【题型】选择题　【知识点】解析几何　【难度】easy
如图，直线$l_1$、$l_2$、$l_3$的斜率分别为$k_1$、$k_2$、$k_3$，则（ ）\\

% 选项
\noindent A. $k_2 < k_1 < k_3$ \hfill B. $k_3 < k_1 < k_2$ \\
C. $k_3 < k_2 < k_1$ \hfill D. $k_1 < k_2 < k_3$ \\
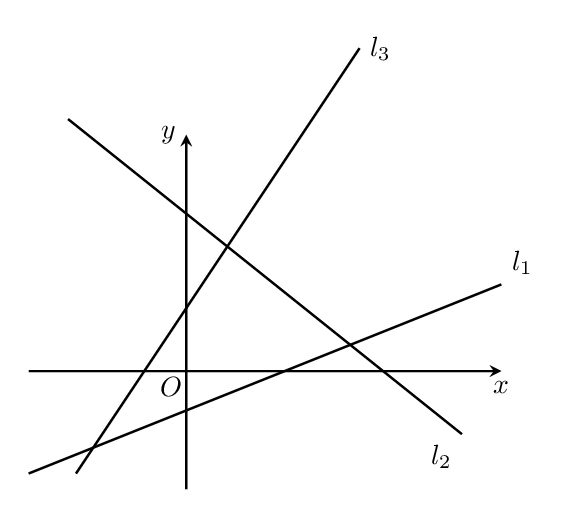
【解答】
% 答案部分
\vspace{0.5em}
\noindent \textbf{【答案】}A \\

% 分析部分
\noindent \textbf{【分析】}根据图象结合斜率及倾斜角的关系分别判断即可.\\

% 详解部分
\noindent \textbf{【详解】}设直线$l_1$、$l_2$、$l_3$的倾斜角为$\alpha_1$、$\alpha_2$、$\alpha_3$，由图可知$0^{\circ} < \alpha_1 < \alpha_3 < 90^{\circ} < \alpha_2 < 180^{\circ}$，\\
所以 $\tan\alpha_3 > \tan\alpha_1 > 0 > \tan\alpha_2$，即 $k_2 < k_1 < k_3$.\\
故选：A.\\